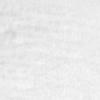
Label: no_change